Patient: sex F, age 59
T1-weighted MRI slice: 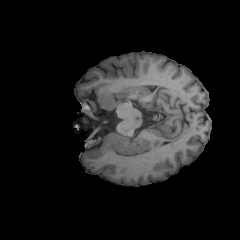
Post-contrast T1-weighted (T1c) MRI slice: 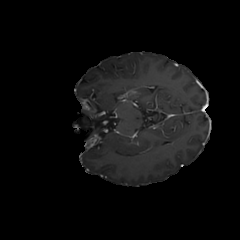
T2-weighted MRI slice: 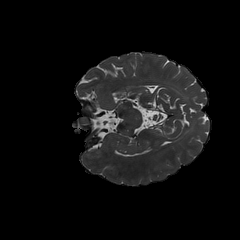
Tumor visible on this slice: no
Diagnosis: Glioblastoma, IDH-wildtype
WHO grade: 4